Current action and preconditions to check: trajectory_clear

Your task: For each precondition in the list above, predict whether it will hold at this action.

Consider the current scene as observed from the mobile robot's camera, and analyze the predicted future states of all dynamic agents (e.g., people, animals, vehicles, or any moving entities) within the NEXT SECOND.

IMPORTANT: Only answer "very likely" if you are absolutely certain—based on strong, clear evidence—that a dynamic agent will violate the precondition in the predicted future state. Do NOT answer "very likely" for unlikely, ambiguous, or low-probability risks.

Ask yourself for each precondition: Is there a high probability, with clear and convincing evidence, that the predicted future states of any dynamic agent will interfere with the predicted future state of the currently executing action within the NEXT SECOND, causing that precondition to fail?

Assess the risk level based on these predictions. Use "likely" or "very likely" if motions create a clear risk of interference.

Use "neutral" or "improbable" if agents are nearby but their predicted paths are clearly diverging or non-conflicting.

Failure Risk Categories: "very improbable", "improbable", "neutral", "likely", "very likely"

Answer Format: Output ONLY the probability_of_failure value from these categories: "very improbable", "improbable", "neutral", "likely", "very likely"

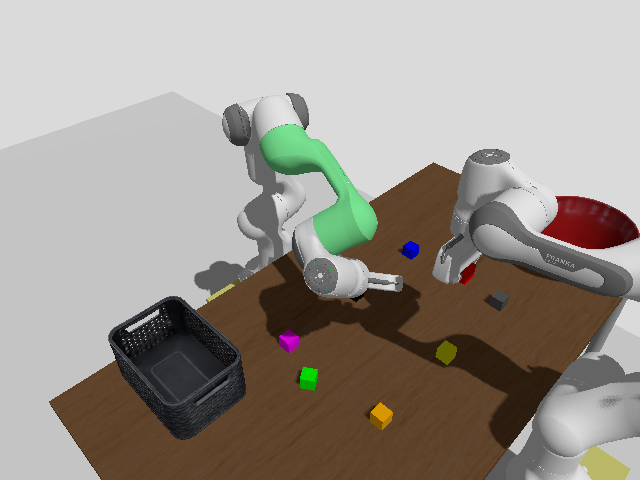

Answer: improbable